Question: I can switch between segments but the app does not recognize the switching and never runs the selector function.
The navigation bar title doesn't show.

Here is the code:
'''
class ViewController: UIViewController {
let mySegmentControl: UISegmentedControl = {
let sc = UISegmentedControl(items: ["First","Second","Third"])
sc.translatesAutoresizingMaskIntoConstraints = false
sc.addTarget(self, action: #selector(handleSegmentChange), for: .valueChanged)
sc.selectedSegmentIndex = 0
if #available(iOS 13.0, *) {
sc.selectedSegmentTintColor = .red
} else {
// Fallback on earlier versions
sc.tintColor = .red
}
return sc
}()
override func viewDidLoad() {
super.viewDidLoad()
view.backgroundColor = .white
navigationController?.navigationBar.tintColor = .blue
navigationController?.navigationBar.barTintColor = .yellow
navigationItem.title = "My App"
self.navigationItem.titleView = mySegmentControl
}
@objc func handleSegmentChange() {
let chosedIndex = mySegmentControl.selectedSegmentIndex
print(chosedIndex)
}
}
'''
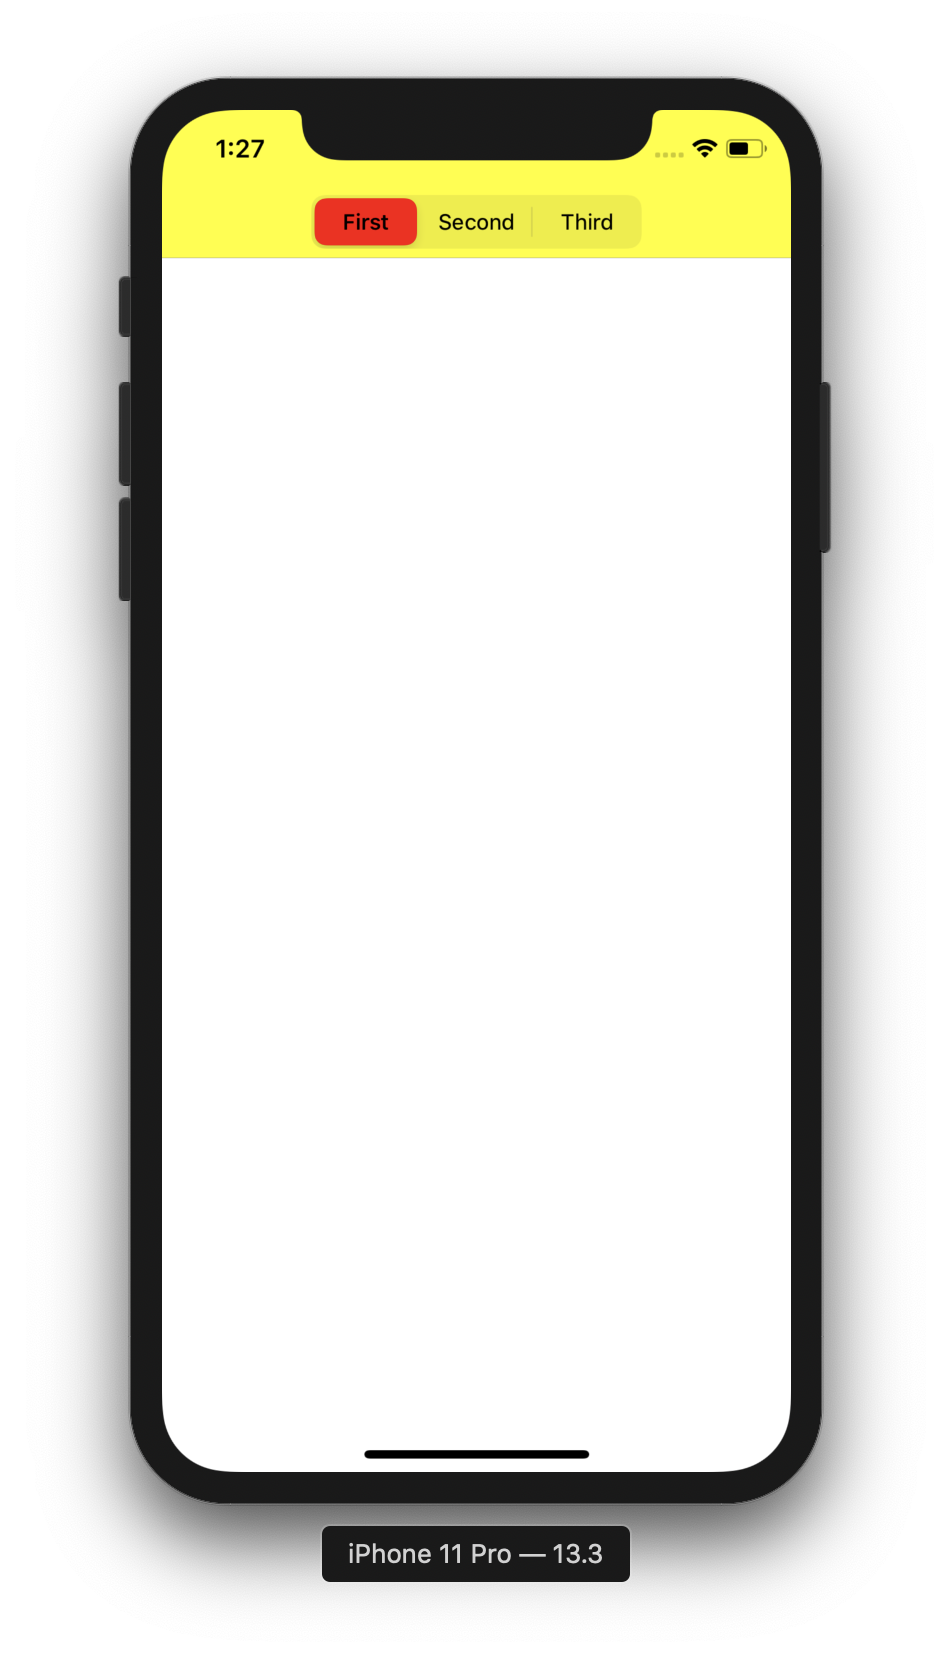
Answer: Inside the closure where you're creating 'mySegmentConstrol', 'self' does not refer to what you think it does. In this case, 'self' refers to something that is of type '(ViewController) -> () -> ViewController', which is definitely what you want:

To refer to the current 'ViewController' instance, declare 'mySegmentControl' as a 'lazy var':
'''
lazy var mySegmentControl: UISegmentedControl = {
'''
This should get your segmented control selector firing properly.
As for showing your navigation item's 'title', well... you can't really do that show a custom view in the navigation bar's 'titleView'. It's one or the other.